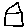
Label: house